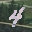
Label: 4